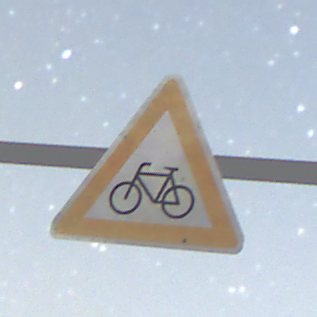
Verkehrszeichen: RadverkehrRechts
Umgebung: Outdoor, Nature
Tageszeit: Night
Wetter: Clear
Licht: Natural
Jahreszeit: NotSpecified
Kontrast: HighContrast